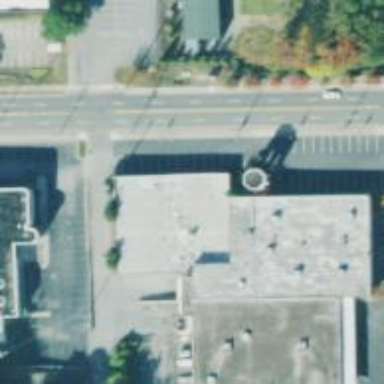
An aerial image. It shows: Retail building.